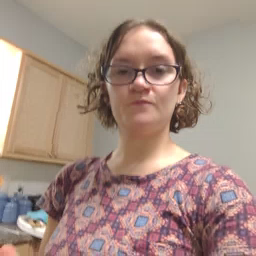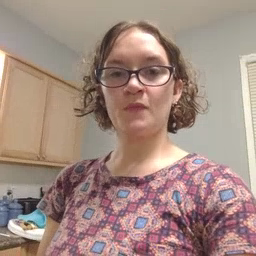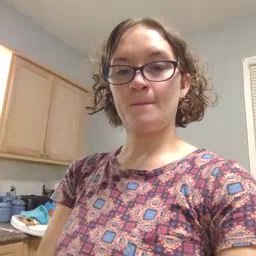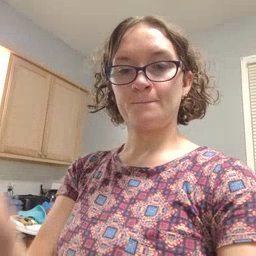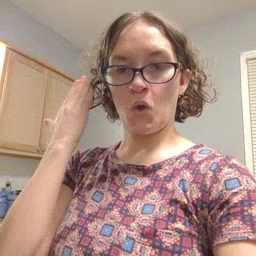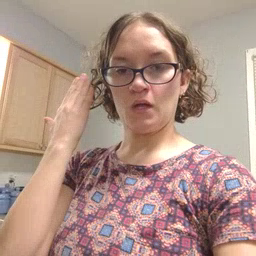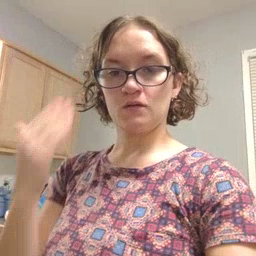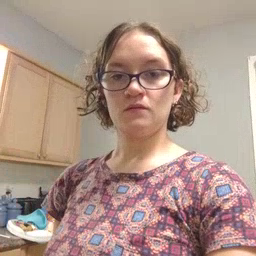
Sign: morning